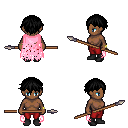
a pixel art fantasy rpg character, female body template, human, dark skin, pink tattered cape, red pants, black short bangs hairstyle, bracelets, black shoes, spear, four views (front, back, left, right), 2x2 character sprite sheet, small pixel art, hard edges, no anti-aliasing